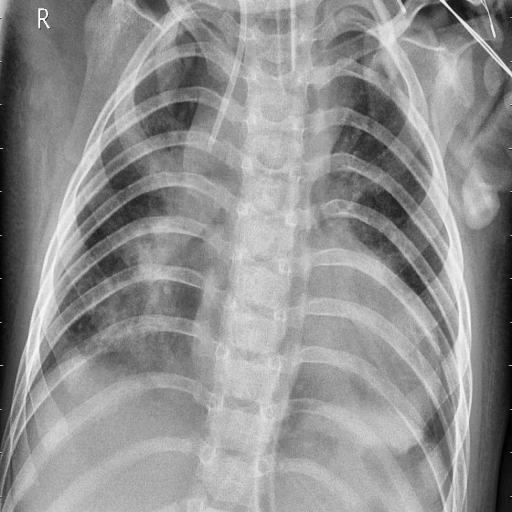
Finding: PNEUMONIA